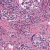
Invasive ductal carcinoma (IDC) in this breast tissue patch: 1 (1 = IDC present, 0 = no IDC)